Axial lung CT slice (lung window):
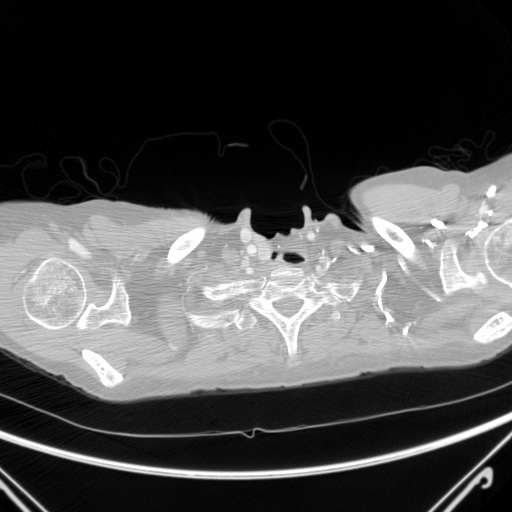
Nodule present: no